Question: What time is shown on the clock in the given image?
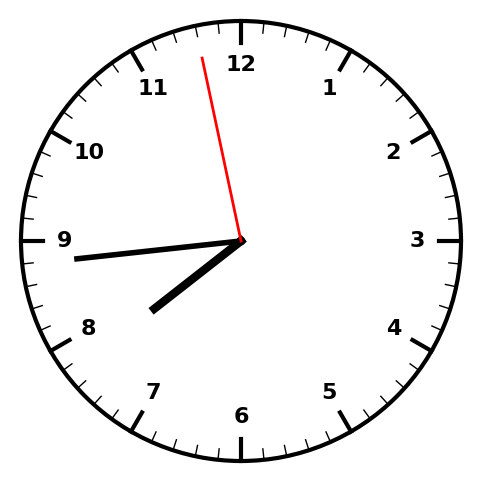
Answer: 07:43:58